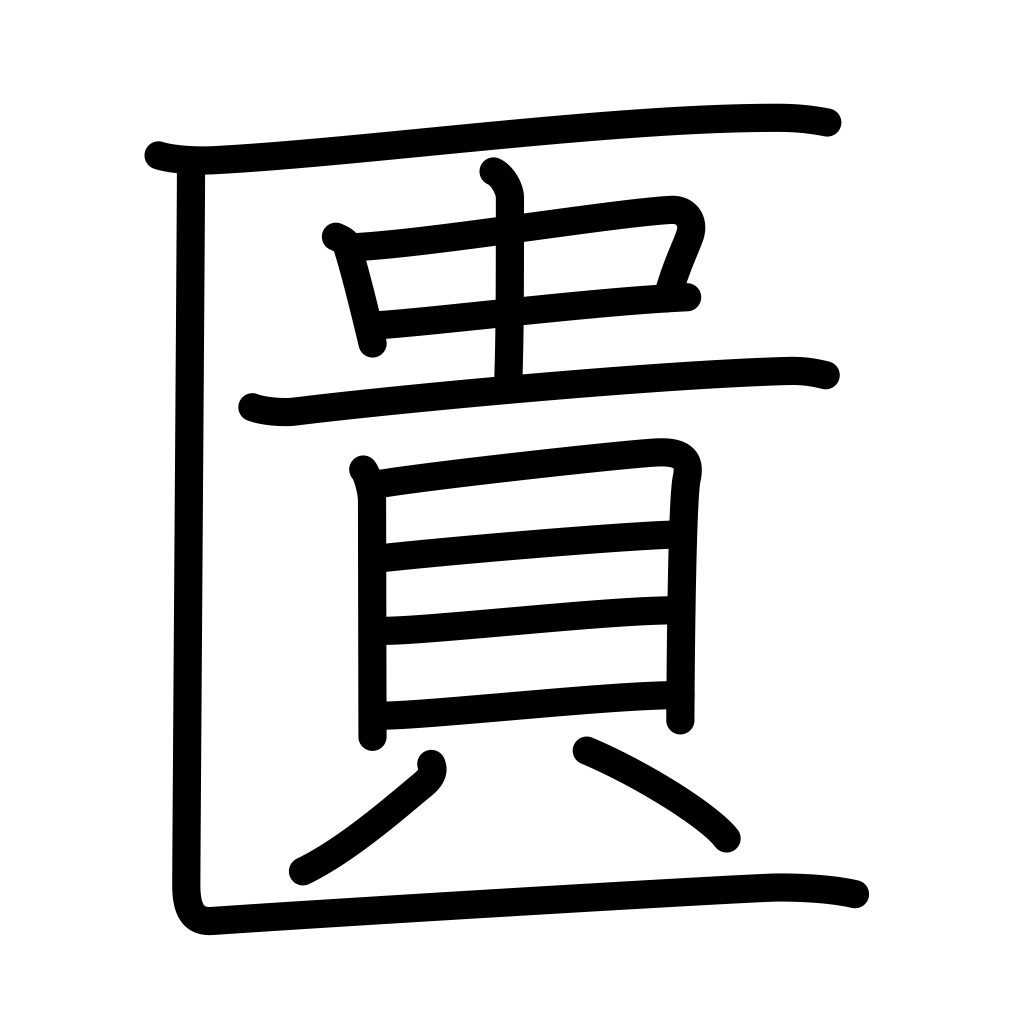
Meaning: chest, coffer, rice tub